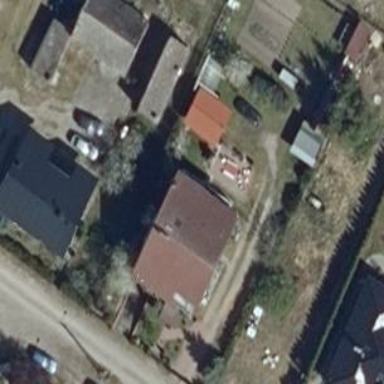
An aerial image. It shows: Residential building.